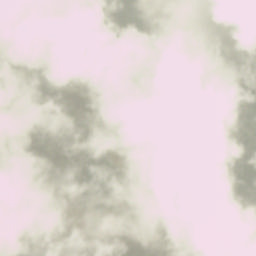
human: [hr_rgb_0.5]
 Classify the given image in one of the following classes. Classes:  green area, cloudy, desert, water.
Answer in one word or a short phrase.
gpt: cloudy